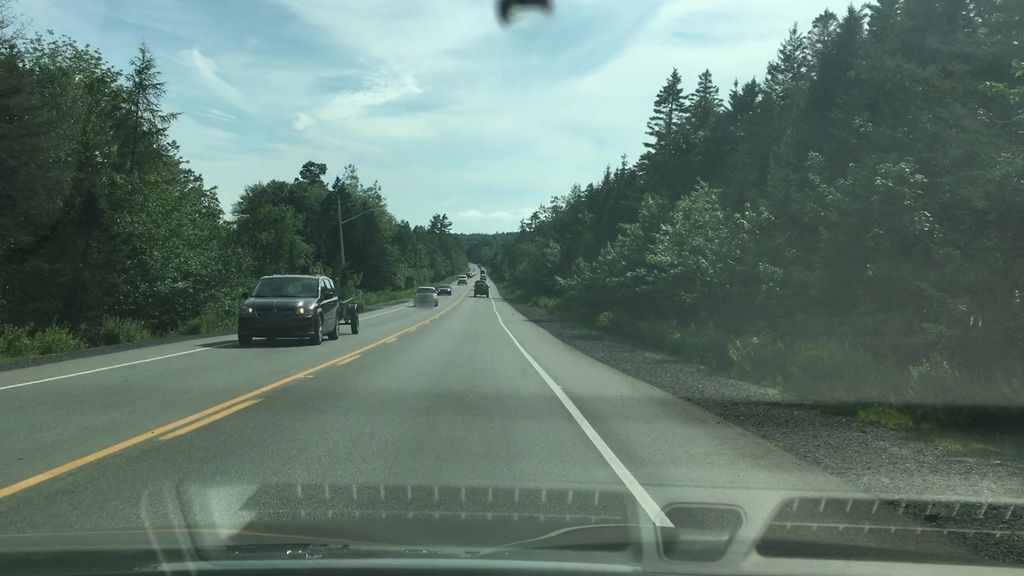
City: halifax